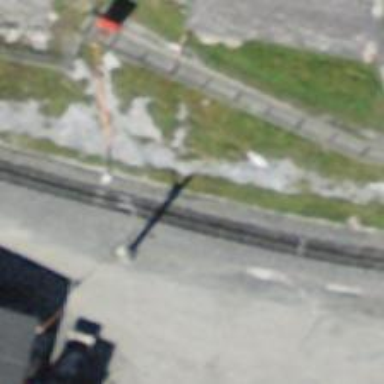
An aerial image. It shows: Narrow-gauge railway track with 1 electrified contact line.